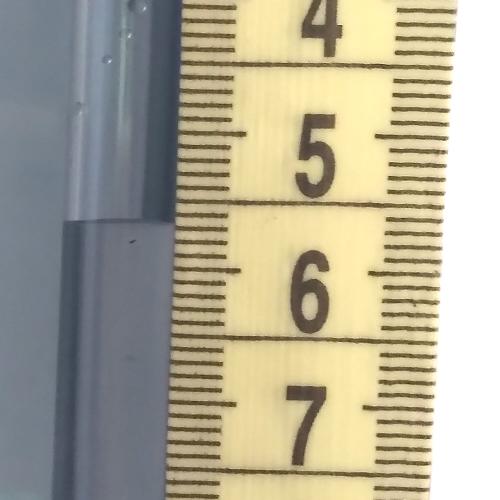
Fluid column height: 5.7 cm